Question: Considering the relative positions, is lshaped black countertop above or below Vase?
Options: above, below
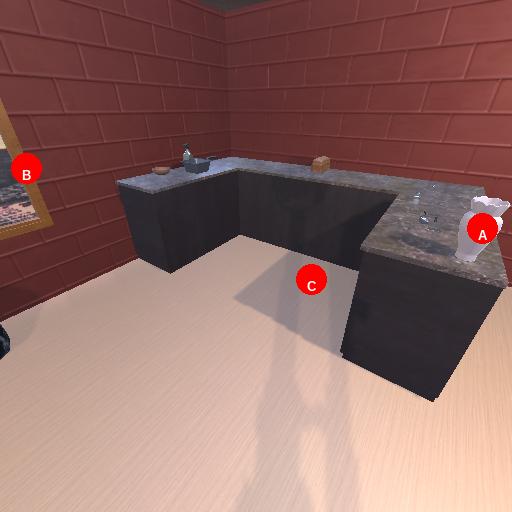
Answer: above